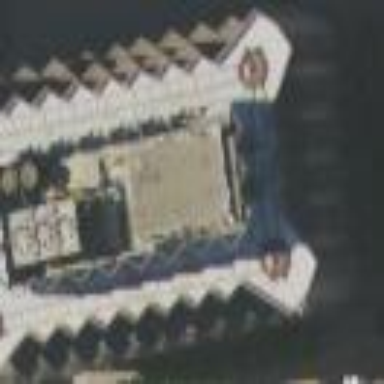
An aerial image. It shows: Landmark building.